【题型】填空题　【知识点】平面几何　【难度】easy
在平面上，已知定点 $A(\sqrt{2}, 0)$，动点 $P(\sin\alpha, \cos\alpha)$ . 当 $\alpha$ 在区间 $\left[-\frac{\pi}{4}, \frac{\pi}{4}\right]$ 上变化时，动线段 $AP$ 所形成图形的面积为\underline{\phantom{xxxx}} .
【解答】
【答案】$\frac{\pi}{4}$

【分析】根据题意确定 $P$ 的轨迹，数形结合及扇形的面积公式求动线段 $AP$ 所形成图形的面积 .

【详解】由题意，动点 $P$ 的轨迹是以原点为圆心，半径为 1 的 $\frac{1}{4}$ 圆弧，如下图示 $\overset{\frown}{BC}$ ，

其中 $B\left(-\frac{\sqrt{2}}{2}, \frac{\sqrt{2}}{2}\right), C\left(\frac{\sqrt{2}}{2}, \frac{\sqrt{2}}{2}\right)$ ，而 $A(\sqrt{2}, 0)$ ，易知 $S_{\triangle ABC} = S_{\triangle OBC}$ ，

所以动线段 $AP$ 所形成图形的面积 $S = S_{\text{扇形 } OBC} = \frac{1}{4} \times \pi \times 1^2 = \frac{\pi}{4}$ .

故答案为：$\frac{\pi}{4}$

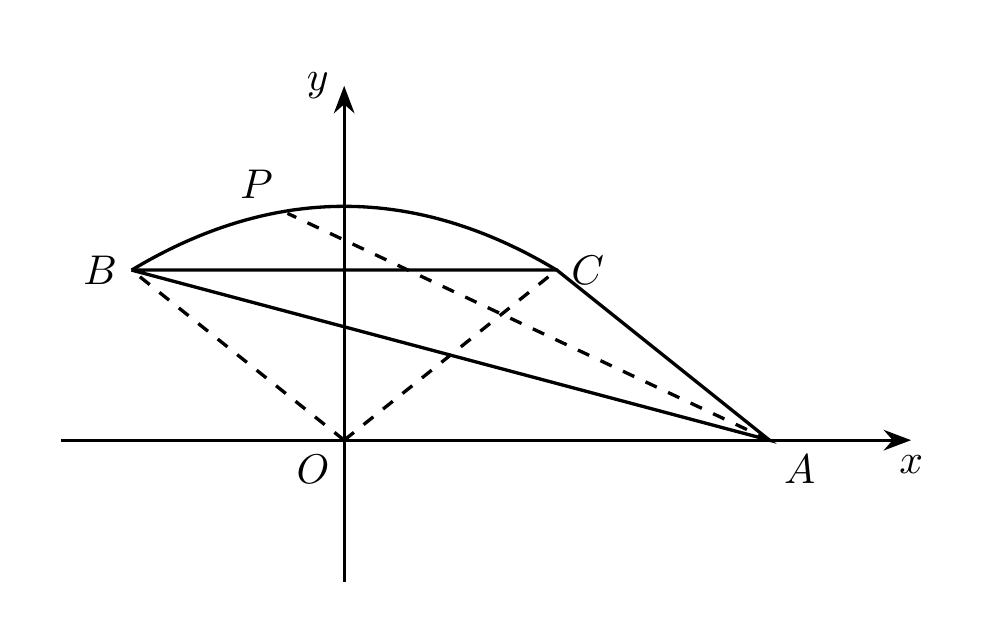